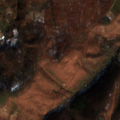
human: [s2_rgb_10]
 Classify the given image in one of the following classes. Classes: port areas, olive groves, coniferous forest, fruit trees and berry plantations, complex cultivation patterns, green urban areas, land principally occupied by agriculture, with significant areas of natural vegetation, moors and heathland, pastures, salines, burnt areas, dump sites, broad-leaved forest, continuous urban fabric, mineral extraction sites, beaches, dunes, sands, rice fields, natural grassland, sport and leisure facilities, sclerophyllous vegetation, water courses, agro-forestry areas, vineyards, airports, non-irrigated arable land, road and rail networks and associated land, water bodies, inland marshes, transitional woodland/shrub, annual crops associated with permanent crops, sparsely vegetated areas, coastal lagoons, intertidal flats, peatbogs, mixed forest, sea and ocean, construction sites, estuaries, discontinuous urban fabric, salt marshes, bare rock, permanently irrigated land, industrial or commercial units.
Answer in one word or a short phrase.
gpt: broad-leaved forest